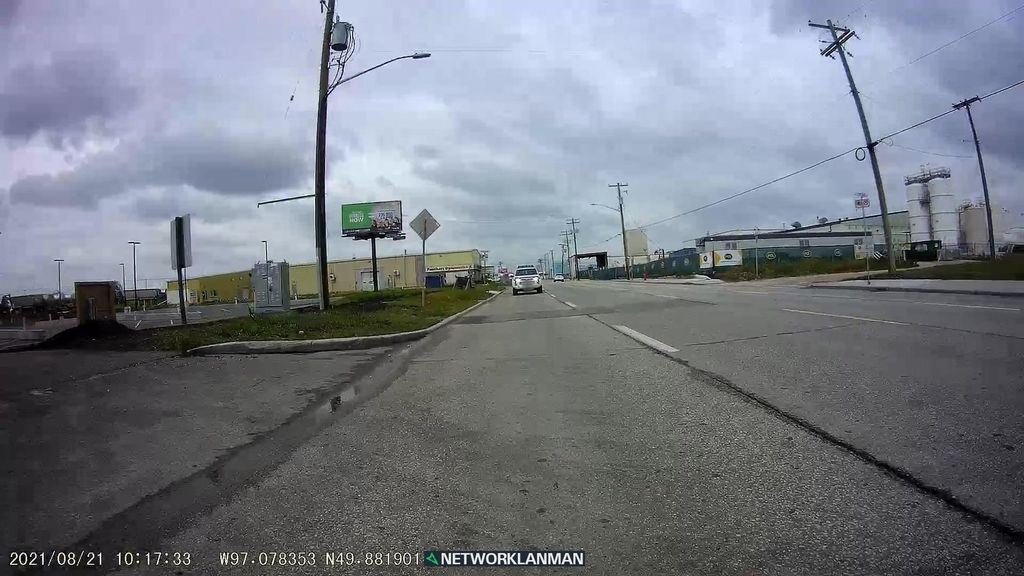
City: winnipeg